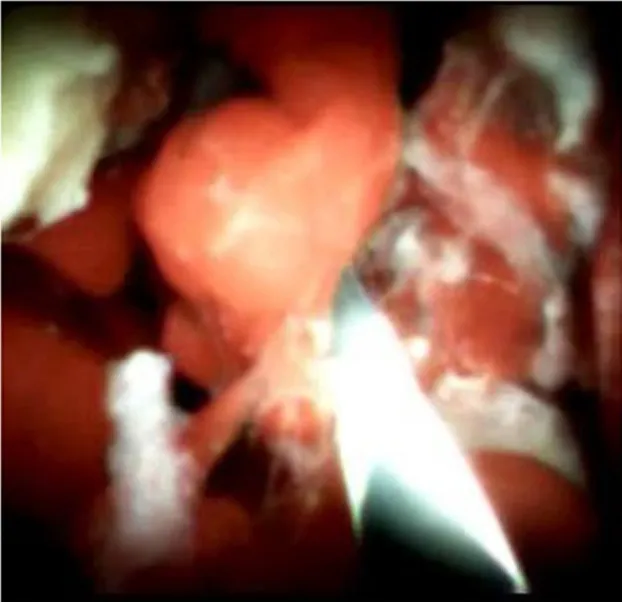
SpyGlass cholangioscopy revealing multiple reddish villous lesions with fine vascular cores on the surface in the left hepatic duct lumen.
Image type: medical_photograph (other_medical_photograph)